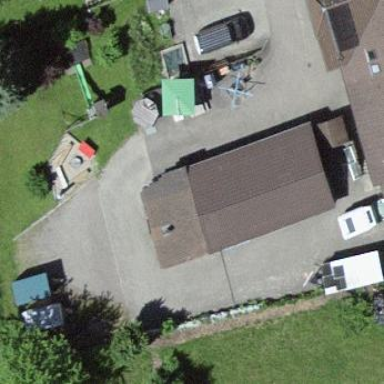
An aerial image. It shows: Garage building.